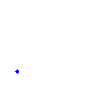
Particle: proton